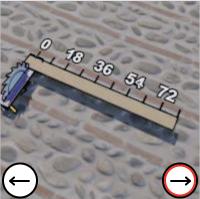
Task: length
Answer: 81
First scale value: 18.0